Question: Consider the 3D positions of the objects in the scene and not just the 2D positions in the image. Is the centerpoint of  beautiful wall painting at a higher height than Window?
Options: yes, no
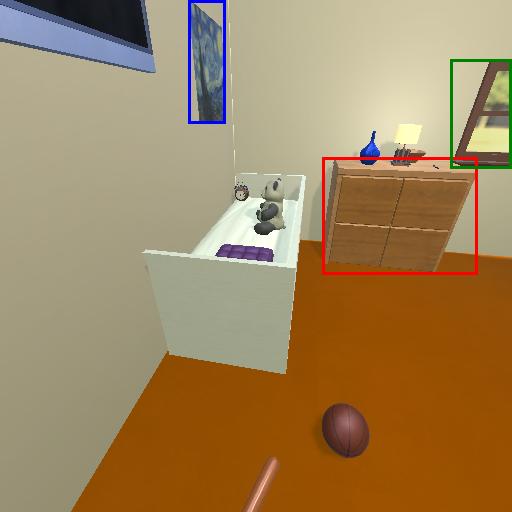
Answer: yes